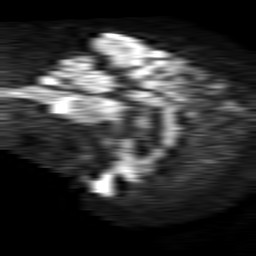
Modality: TRACE
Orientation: sagittal
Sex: female
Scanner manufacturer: philips
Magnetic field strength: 1.5 T
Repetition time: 4.6 s
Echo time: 0.08517 s